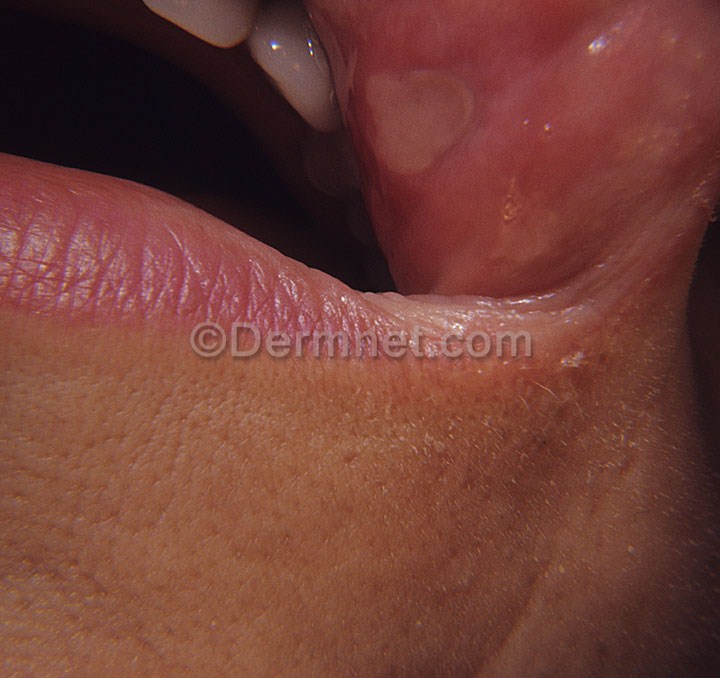
Disease: Warts Molluscum and other Viral Infections